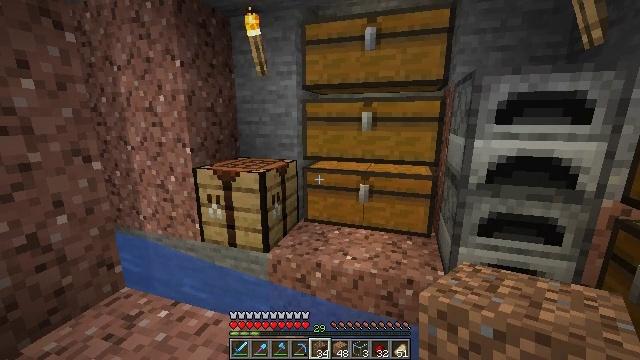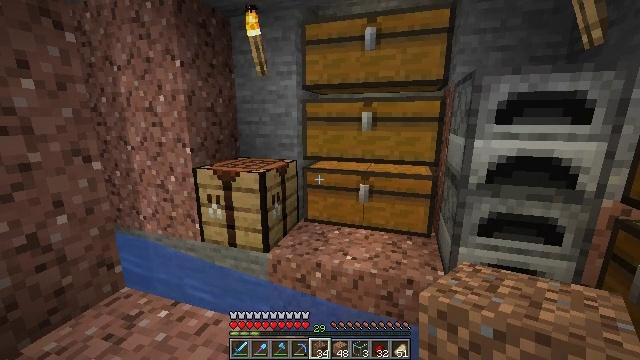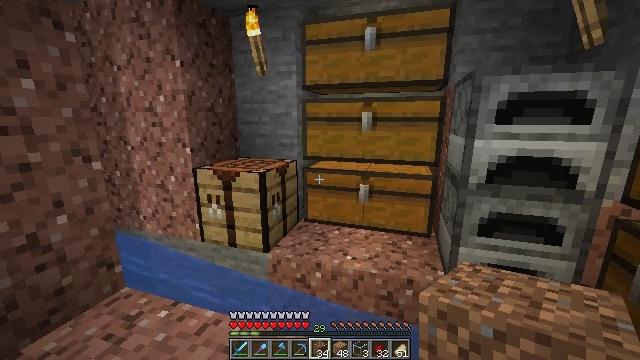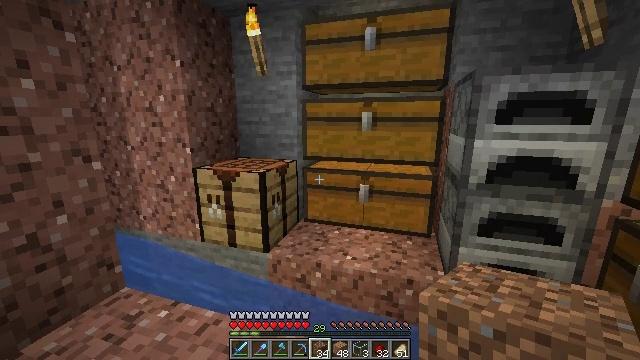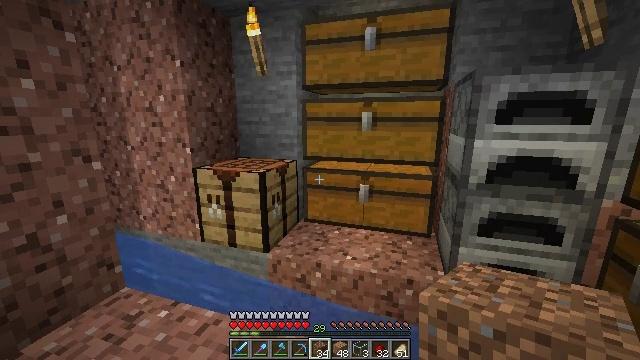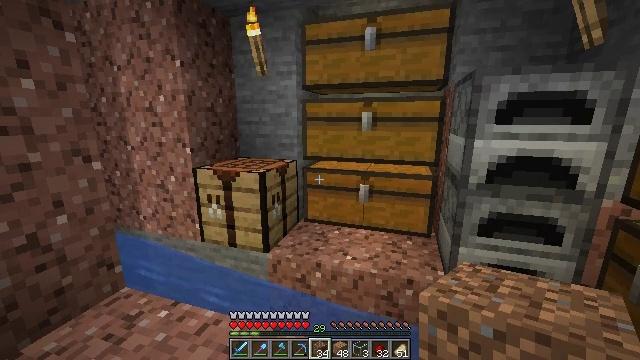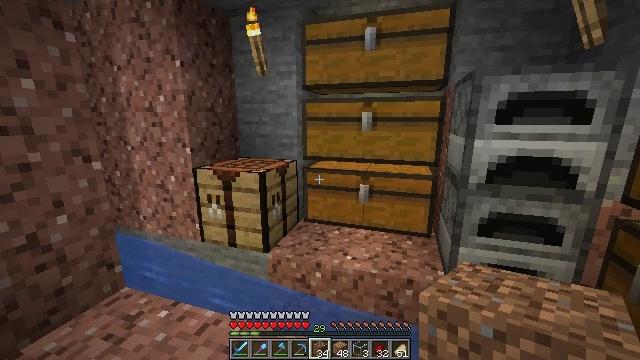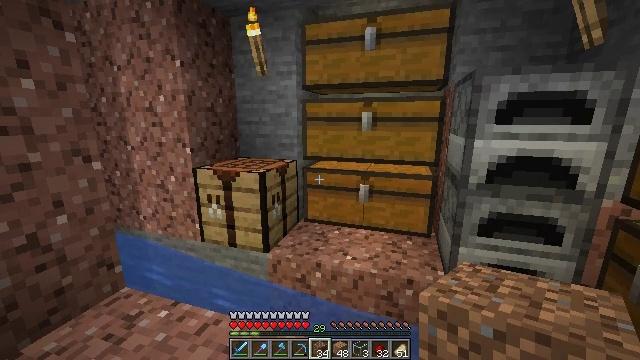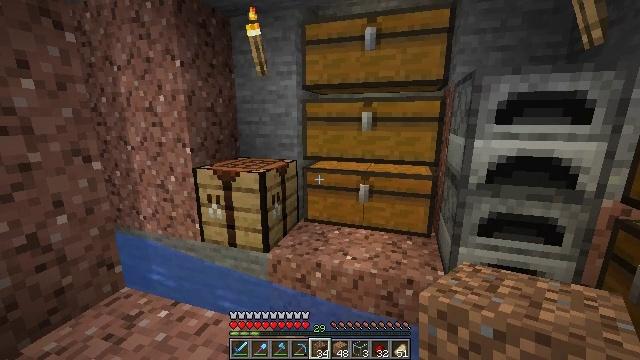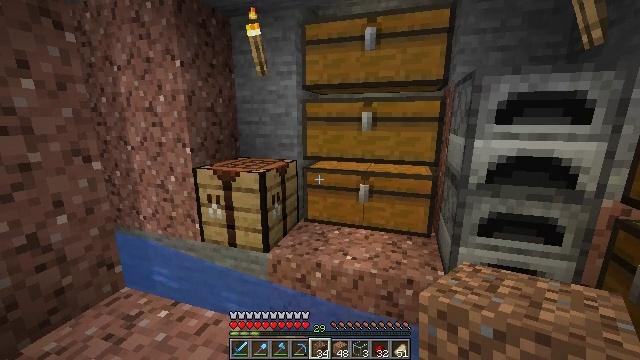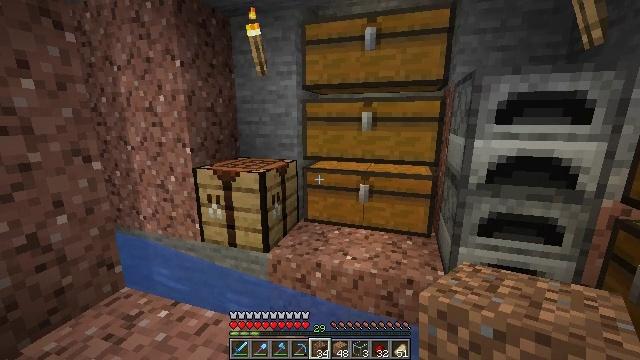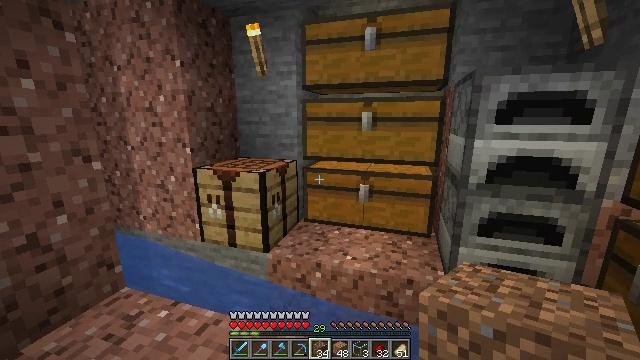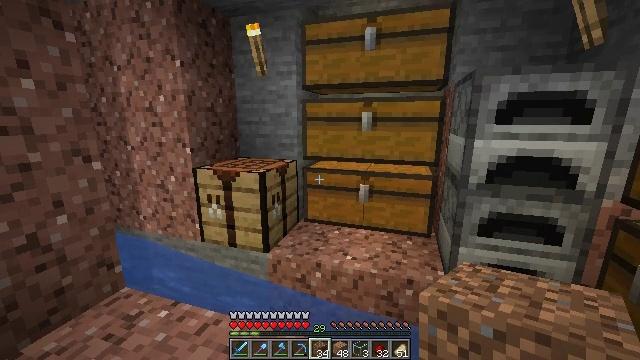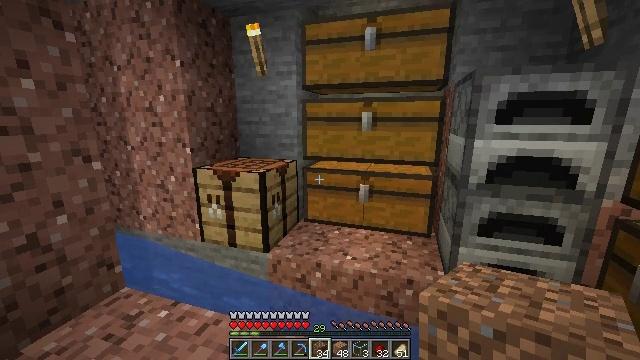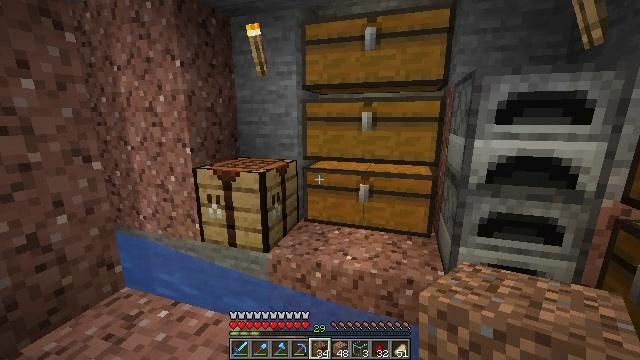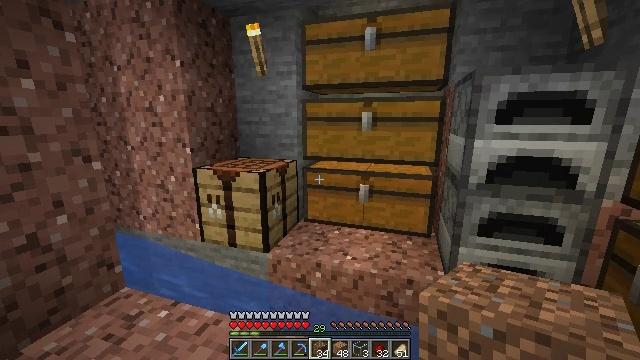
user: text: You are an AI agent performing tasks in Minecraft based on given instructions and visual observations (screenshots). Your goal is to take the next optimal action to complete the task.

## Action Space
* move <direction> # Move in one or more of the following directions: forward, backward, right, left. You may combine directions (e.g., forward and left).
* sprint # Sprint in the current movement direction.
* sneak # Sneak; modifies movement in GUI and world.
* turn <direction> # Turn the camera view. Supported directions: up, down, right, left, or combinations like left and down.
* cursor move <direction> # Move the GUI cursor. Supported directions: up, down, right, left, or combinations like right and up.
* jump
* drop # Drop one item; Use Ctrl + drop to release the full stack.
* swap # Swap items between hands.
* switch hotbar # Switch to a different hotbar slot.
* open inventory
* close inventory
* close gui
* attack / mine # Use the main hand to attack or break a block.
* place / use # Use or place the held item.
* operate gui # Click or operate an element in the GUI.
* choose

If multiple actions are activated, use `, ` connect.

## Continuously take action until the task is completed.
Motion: motion action
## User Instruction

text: Make a golden helmet with gold ingots.
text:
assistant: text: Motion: no_op
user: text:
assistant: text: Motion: no_op
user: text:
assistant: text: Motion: no_op
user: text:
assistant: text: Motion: no_op
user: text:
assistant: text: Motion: no_op
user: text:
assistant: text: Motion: no_op
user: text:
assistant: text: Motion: no_op
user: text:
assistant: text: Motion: no_op
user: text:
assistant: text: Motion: no_op
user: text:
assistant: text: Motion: no_op
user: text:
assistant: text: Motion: no_op
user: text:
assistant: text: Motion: no_op
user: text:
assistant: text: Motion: no_op
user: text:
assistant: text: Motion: no_op
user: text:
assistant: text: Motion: no_op
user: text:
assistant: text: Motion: no_op
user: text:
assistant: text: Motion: no_op
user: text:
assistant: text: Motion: no_op
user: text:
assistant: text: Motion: no_op
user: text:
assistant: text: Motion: no_op
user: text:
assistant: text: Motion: no_op
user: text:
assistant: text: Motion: no_op
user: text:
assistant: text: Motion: no_op
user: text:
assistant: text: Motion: no_op
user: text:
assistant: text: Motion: no_op
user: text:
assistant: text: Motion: no_op
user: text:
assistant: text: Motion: no_op
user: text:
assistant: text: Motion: no_op
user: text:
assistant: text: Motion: no_op
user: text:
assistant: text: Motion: no_op